Aerial crown-view tile of a tropical tree (Barro Colorado Island, Panama), acquired 20250217:
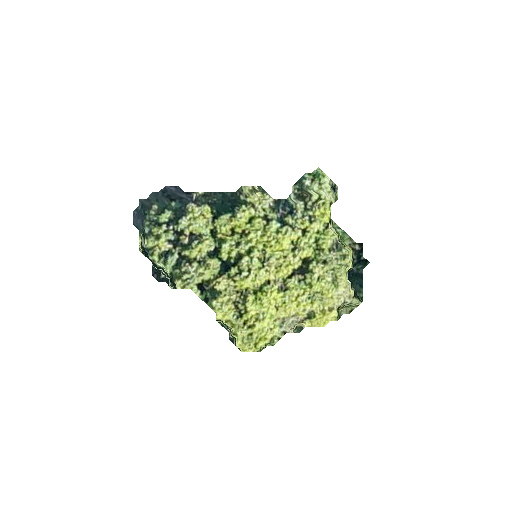
Species: Aiouea montana
GBIF accepted scientific name: Aiouea montana
Crown area: 39.664 m²